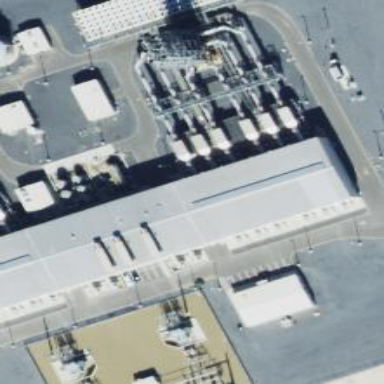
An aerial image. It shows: Gas-powered generator.